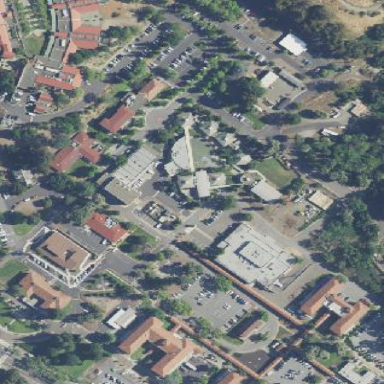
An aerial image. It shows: Healthcare facility identified as hospital.